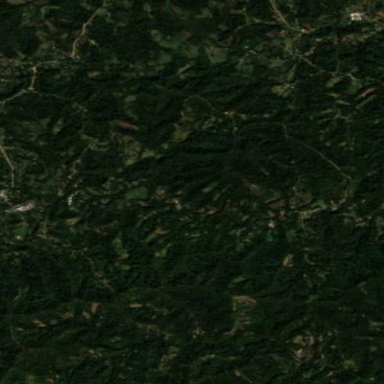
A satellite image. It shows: Forest area.